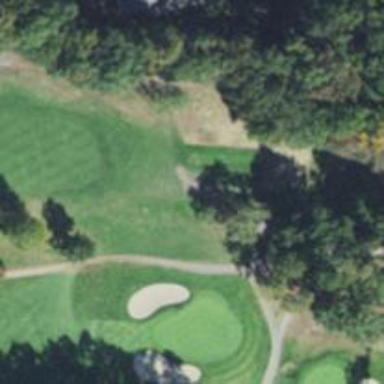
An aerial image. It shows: Path for both roads and golfers.